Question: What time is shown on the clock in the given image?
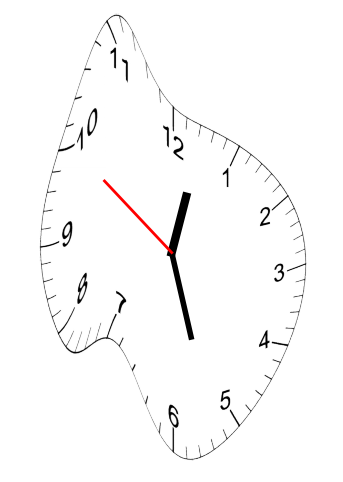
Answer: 12:26:50